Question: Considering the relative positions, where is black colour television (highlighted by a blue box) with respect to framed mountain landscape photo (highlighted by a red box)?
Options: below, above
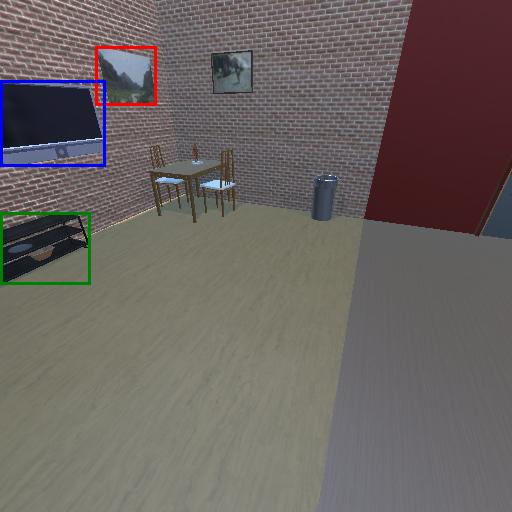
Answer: below